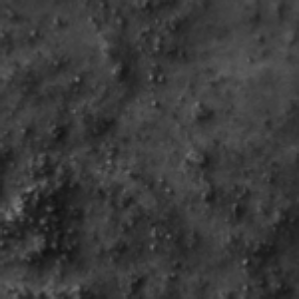
Label: frost